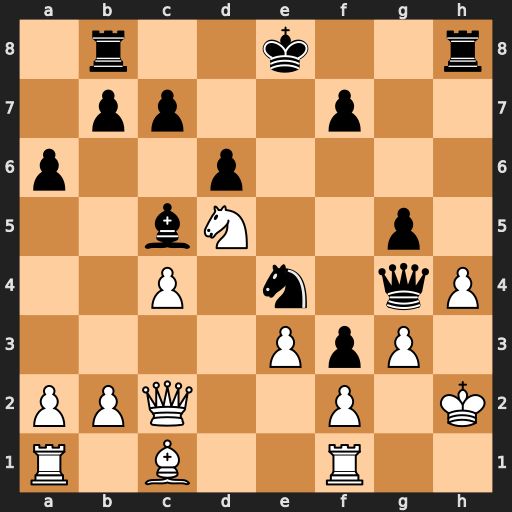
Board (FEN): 1r2k2r/1pp2p2/p2p4/2bN2p1/2P1n1qP/4PpP1/PPQ2P1K/R1B2R2
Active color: w
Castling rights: k
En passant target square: -
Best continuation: Qxe4+ Qxe4 Nf6+ Ke7 Nxe4